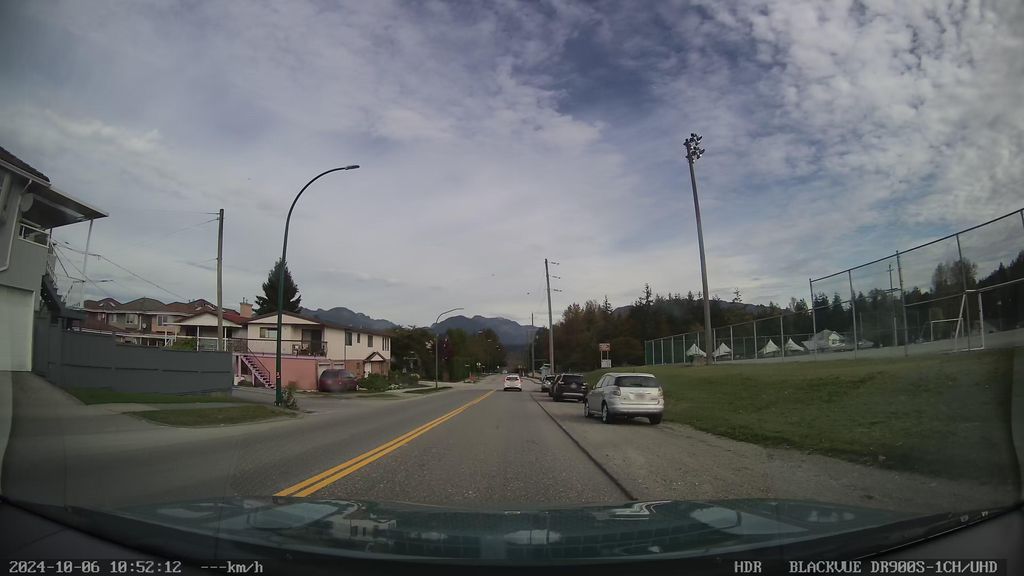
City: vancouver